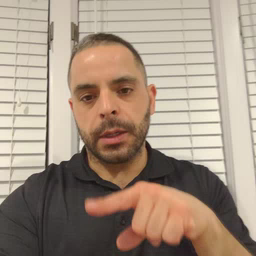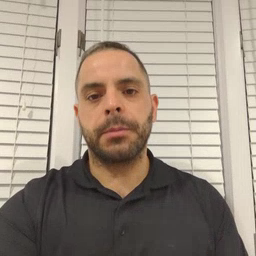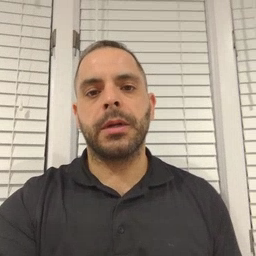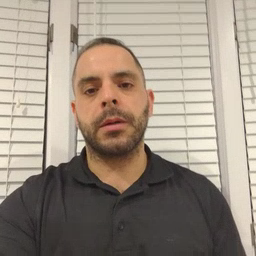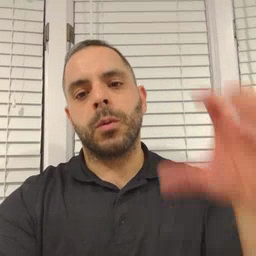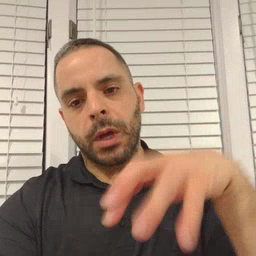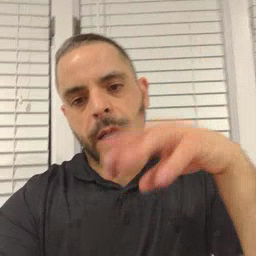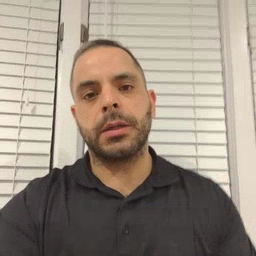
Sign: rain